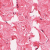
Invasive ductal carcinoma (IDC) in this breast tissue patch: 0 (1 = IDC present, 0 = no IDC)